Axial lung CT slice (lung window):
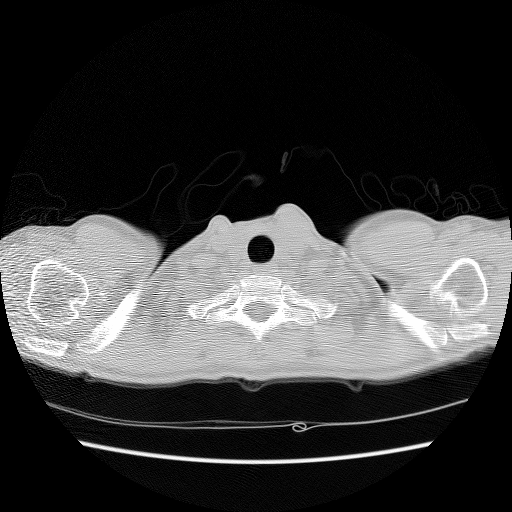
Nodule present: no